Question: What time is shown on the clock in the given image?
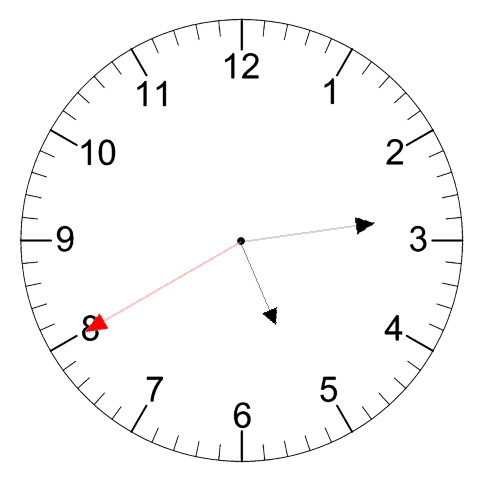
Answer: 05:13:40